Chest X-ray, PA view. Patient: 37 years old, sex M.
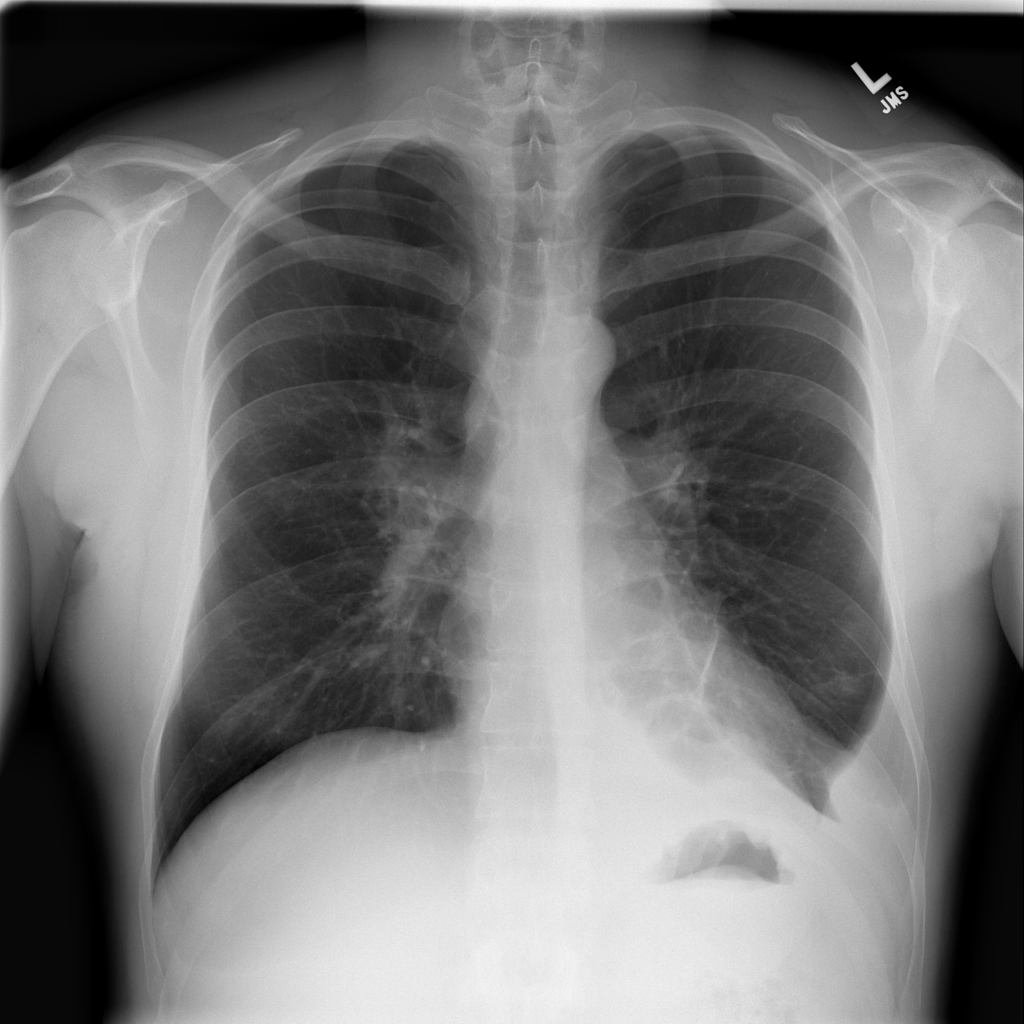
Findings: Effusion